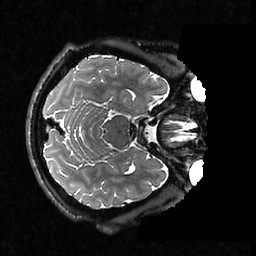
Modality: T2w
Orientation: axial
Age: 21
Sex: male
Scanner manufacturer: ge
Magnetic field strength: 3 T
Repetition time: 3.202 s
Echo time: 0.06623 s